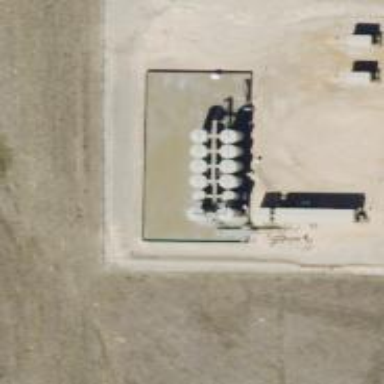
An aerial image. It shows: Storage tank that is man-made.